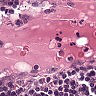
Metastatic tissue present: no